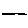
Label: line